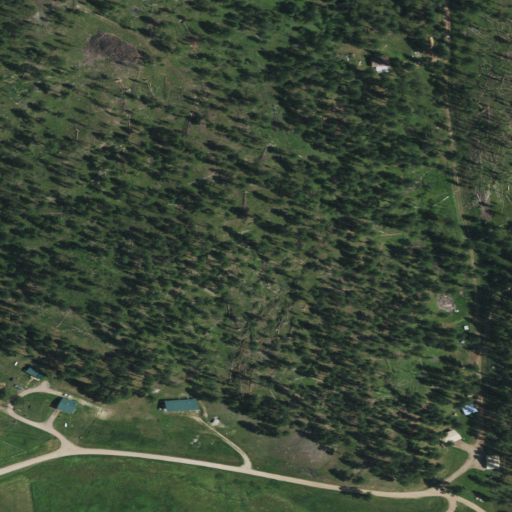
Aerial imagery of plain(s) in South Dakota named Tollgate Flats containing evergreen forest, grassland, open development, low intensity development, and shrub